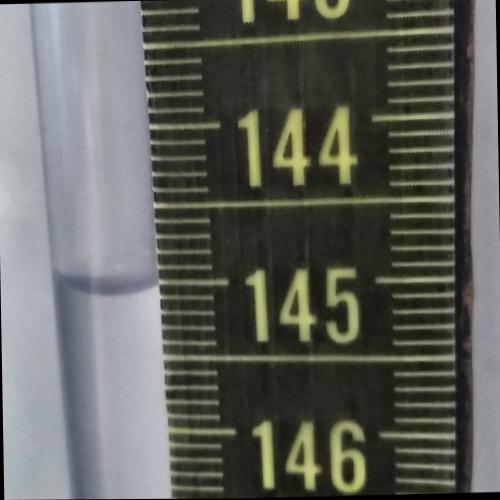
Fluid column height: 145.0 cm